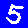
Digit: 5